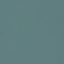
Label: SeaLake